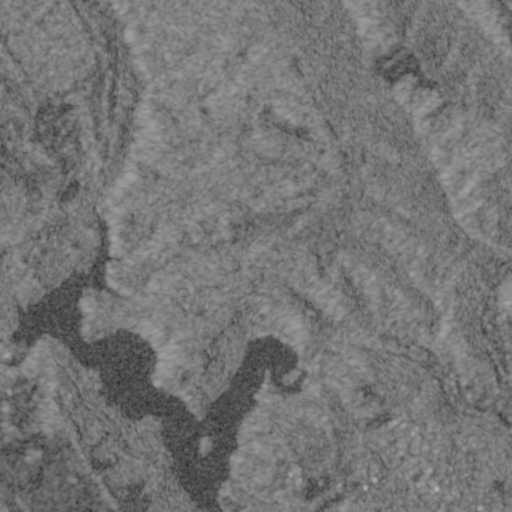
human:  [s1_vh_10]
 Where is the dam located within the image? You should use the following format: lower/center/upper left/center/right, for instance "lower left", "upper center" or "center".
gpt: The dam is located in the lower left of the image.
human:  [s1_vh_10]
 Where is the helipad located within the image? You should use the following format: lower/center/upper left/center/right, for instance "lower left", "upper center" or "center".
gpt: The helipad is located in the lower center of the image.
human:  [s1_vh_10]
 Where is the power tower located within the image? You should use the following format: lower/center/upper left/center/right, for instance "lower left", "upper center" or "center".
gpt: The power tower is located in the upper left of the image.
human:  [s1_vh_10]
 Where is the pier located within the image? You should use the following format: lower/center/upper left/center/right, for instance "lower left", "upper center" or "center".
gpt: The pier is located in the lower left of the image.
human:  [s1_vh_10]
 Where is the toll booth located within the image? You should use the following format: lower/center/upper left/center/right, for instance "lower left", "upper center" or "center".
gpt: The toll booth is located in the center of the image.
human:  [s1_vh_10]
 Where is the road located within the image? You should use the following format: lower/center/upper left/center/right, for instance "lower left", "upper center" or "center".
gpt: There is no road in the image.

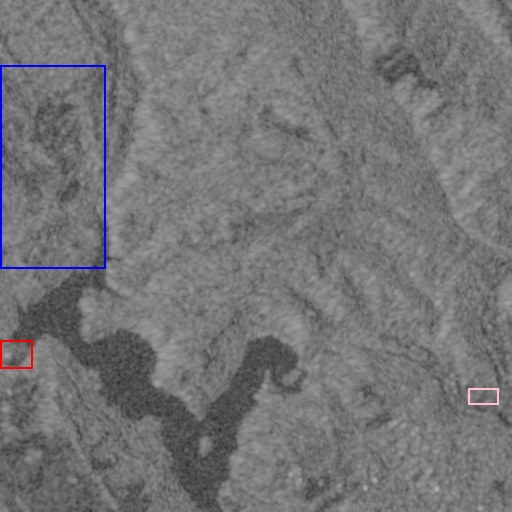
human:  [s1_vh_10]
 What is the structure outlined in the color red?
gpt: The structure outlined in red is a dam.
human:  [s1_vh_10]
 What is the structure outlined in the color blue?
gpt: The structure outlined in blue is a park.
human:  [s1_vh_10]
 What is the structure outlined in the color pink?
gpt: The structure outlined in pink is a parking lot.
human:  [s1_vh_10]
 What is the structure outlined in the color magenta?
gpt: There is no magenta outline.